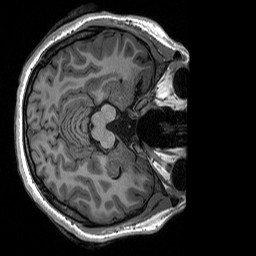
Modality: T1w
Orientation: axial
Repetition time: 8 s
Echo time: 0.066 s